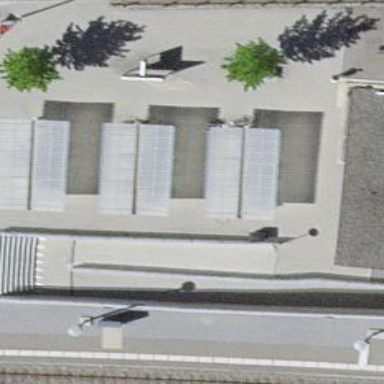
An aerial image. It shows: Bicycle parking facility.